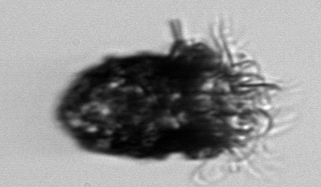
Label: Stenosemella_pacifica